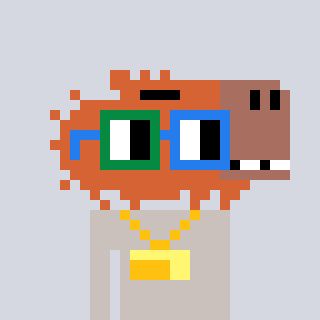
a pixel art character with square green and blue glasses, a capybara-shaped head and a foggrey-colored body on a cool background